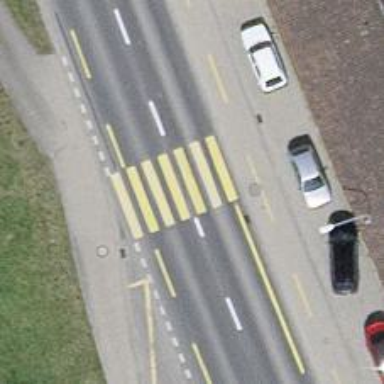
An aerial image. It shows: Uncontrolled zebra crossing.